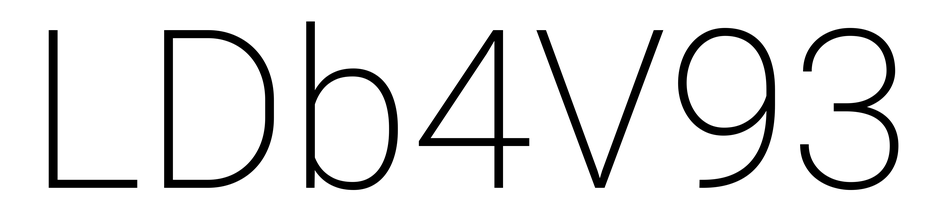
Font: Roboto_ExtraLight